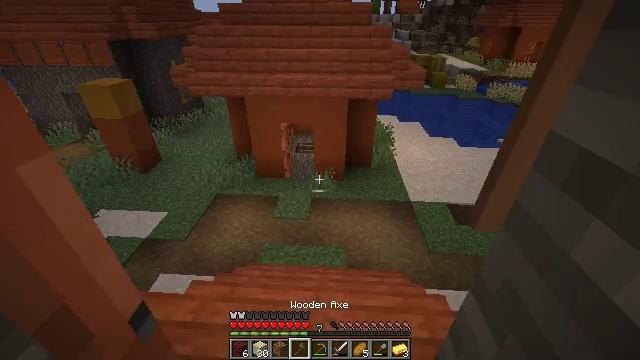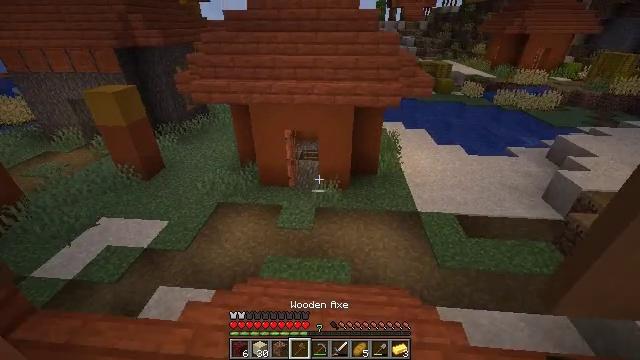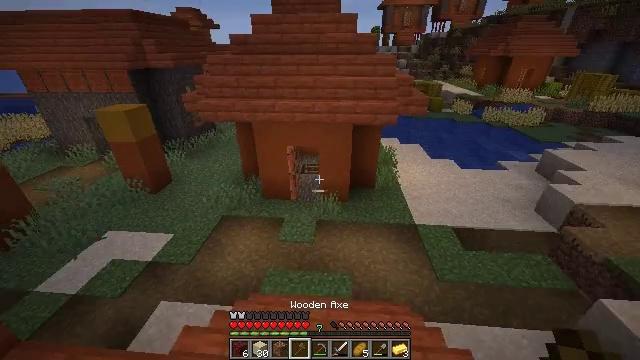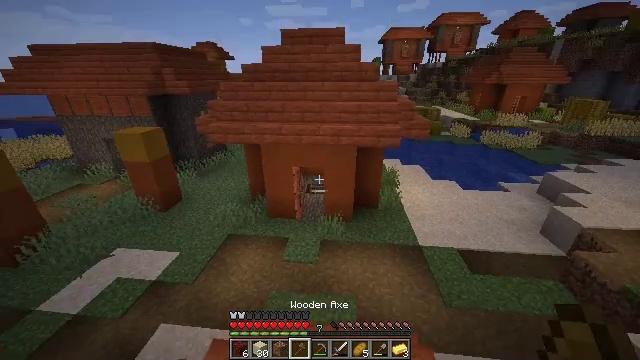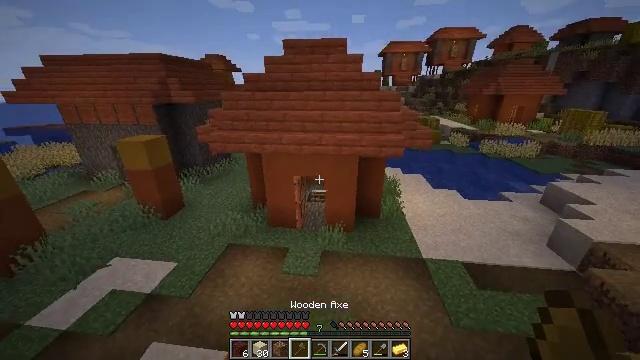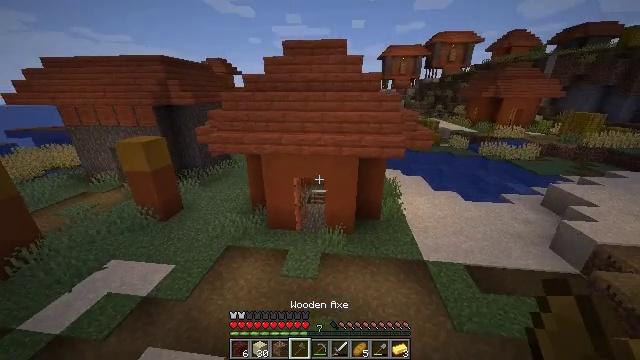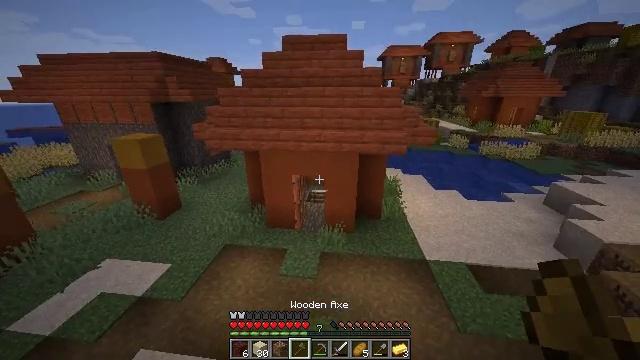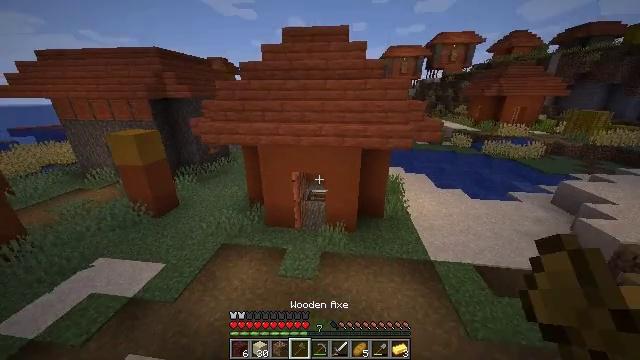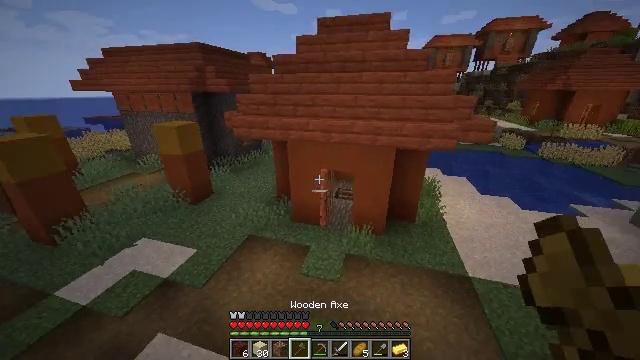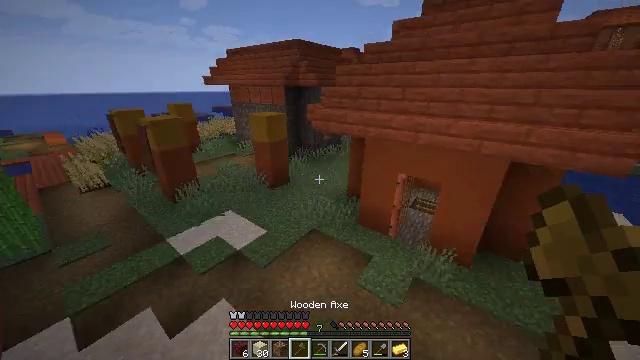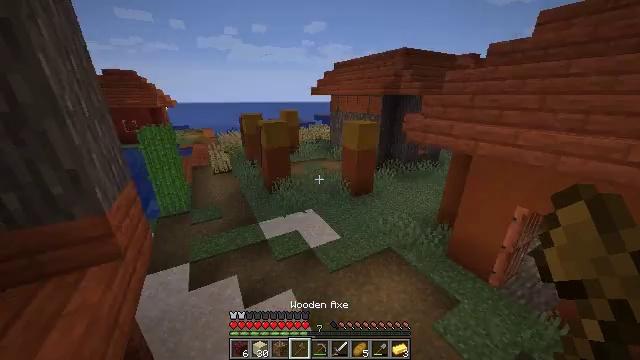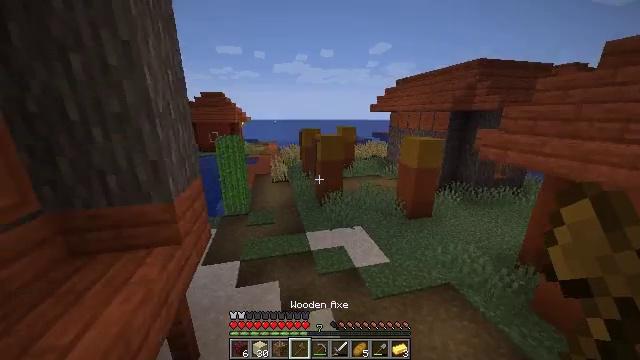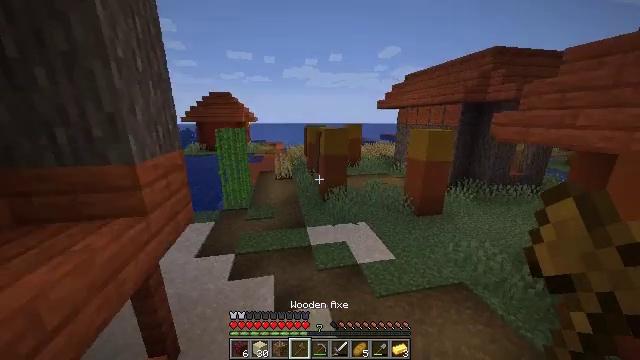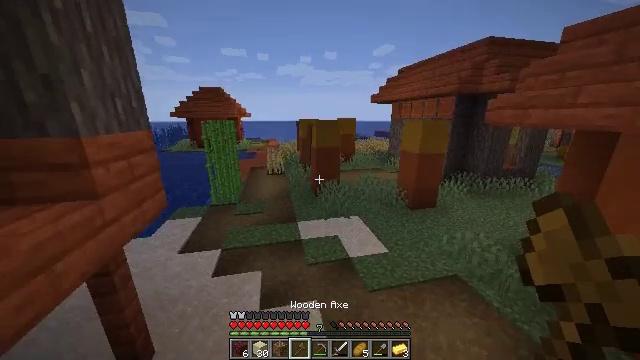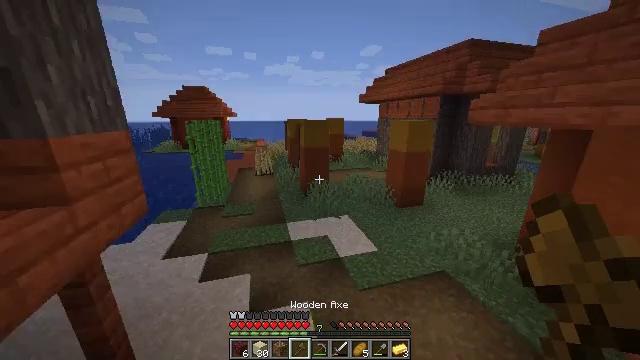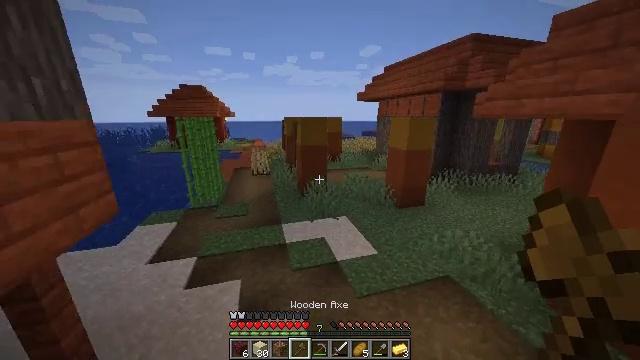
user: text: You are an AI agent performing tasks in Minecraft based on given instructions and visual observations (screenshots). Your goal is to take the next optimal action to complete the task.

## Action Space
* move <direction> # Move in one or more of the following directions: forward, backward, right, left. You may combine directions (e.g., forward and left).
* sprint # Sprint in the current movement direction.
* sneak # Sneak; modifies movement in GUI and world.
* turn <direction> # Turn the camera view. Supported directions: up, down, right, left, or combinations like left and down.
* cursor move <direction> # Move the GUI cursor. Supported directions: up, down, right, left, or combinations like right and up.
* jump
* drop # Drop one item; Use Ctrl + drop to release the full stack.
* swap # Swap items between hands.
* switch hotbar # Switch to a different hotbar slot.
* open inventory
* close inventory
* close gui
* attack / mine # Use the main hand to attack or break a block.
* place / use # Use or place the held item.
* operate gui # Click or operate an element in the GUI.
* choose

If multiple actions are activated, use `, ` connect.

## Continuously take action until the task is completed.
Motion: motion action
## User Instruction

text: Attack the acacia planks to recycle them.
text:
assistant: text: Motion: move forward, sprint, turn left and up
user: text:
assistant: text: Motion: move forward, sprint, turn up
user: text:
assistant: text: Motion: move forward, turn left and up
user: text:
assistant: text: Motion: move forward, turn up
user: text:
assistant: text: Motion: move forward
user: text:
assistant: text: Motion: move forward, sprint
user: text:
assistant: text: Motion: move forward, sprint
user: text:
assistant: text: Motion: move forward, sprint, turn left and down
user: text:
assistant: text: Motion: move forward, turn left and down
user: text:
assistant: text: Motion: move forward, turn left and up
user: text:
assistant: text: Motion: move forward, sprint, turn left and up
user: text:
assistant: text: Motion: move forward, sprint, turn left and up
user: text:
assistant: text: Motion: move forward, sprint, turn right
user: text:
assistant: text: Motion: move forward, turn right
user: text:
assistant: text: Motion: move forward
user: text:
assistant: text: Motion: move forward
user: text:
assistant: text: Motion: move forward
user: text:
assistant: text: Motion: move forward
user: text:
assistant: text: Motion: move forward, sprint
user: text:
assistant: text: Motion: move forward, sprint, turn left and up
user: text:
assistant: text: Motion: move forward, sprint, turn left and up
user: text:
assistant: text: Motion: move forward, sprint
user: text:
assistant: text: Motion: move forward
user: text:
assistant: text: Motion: move forward, turn right
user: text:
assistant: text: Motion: move forward, sprint, turn right
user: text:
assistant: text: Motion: move forward, sprint
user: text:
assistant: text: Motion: move forward, sprint, turn right
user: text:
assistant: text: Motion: move forward, turn right
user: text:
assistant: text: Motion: move forward, turn right
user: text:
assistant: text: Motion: move forward